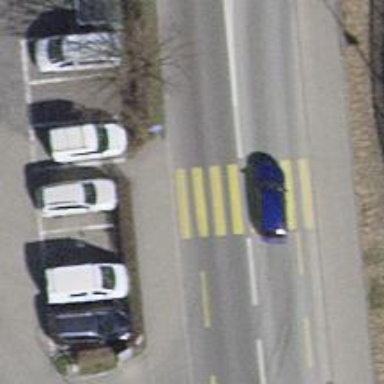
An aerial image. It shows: Marked asphalt footway with zebra crossing.